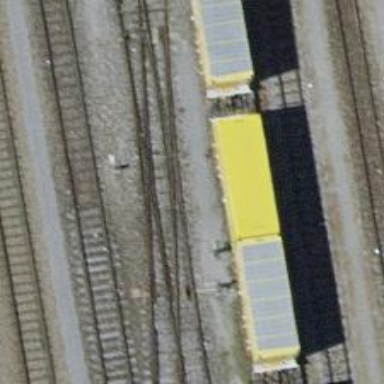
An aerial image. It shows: Rail siding with electrified contact lines for trains.